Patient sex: M
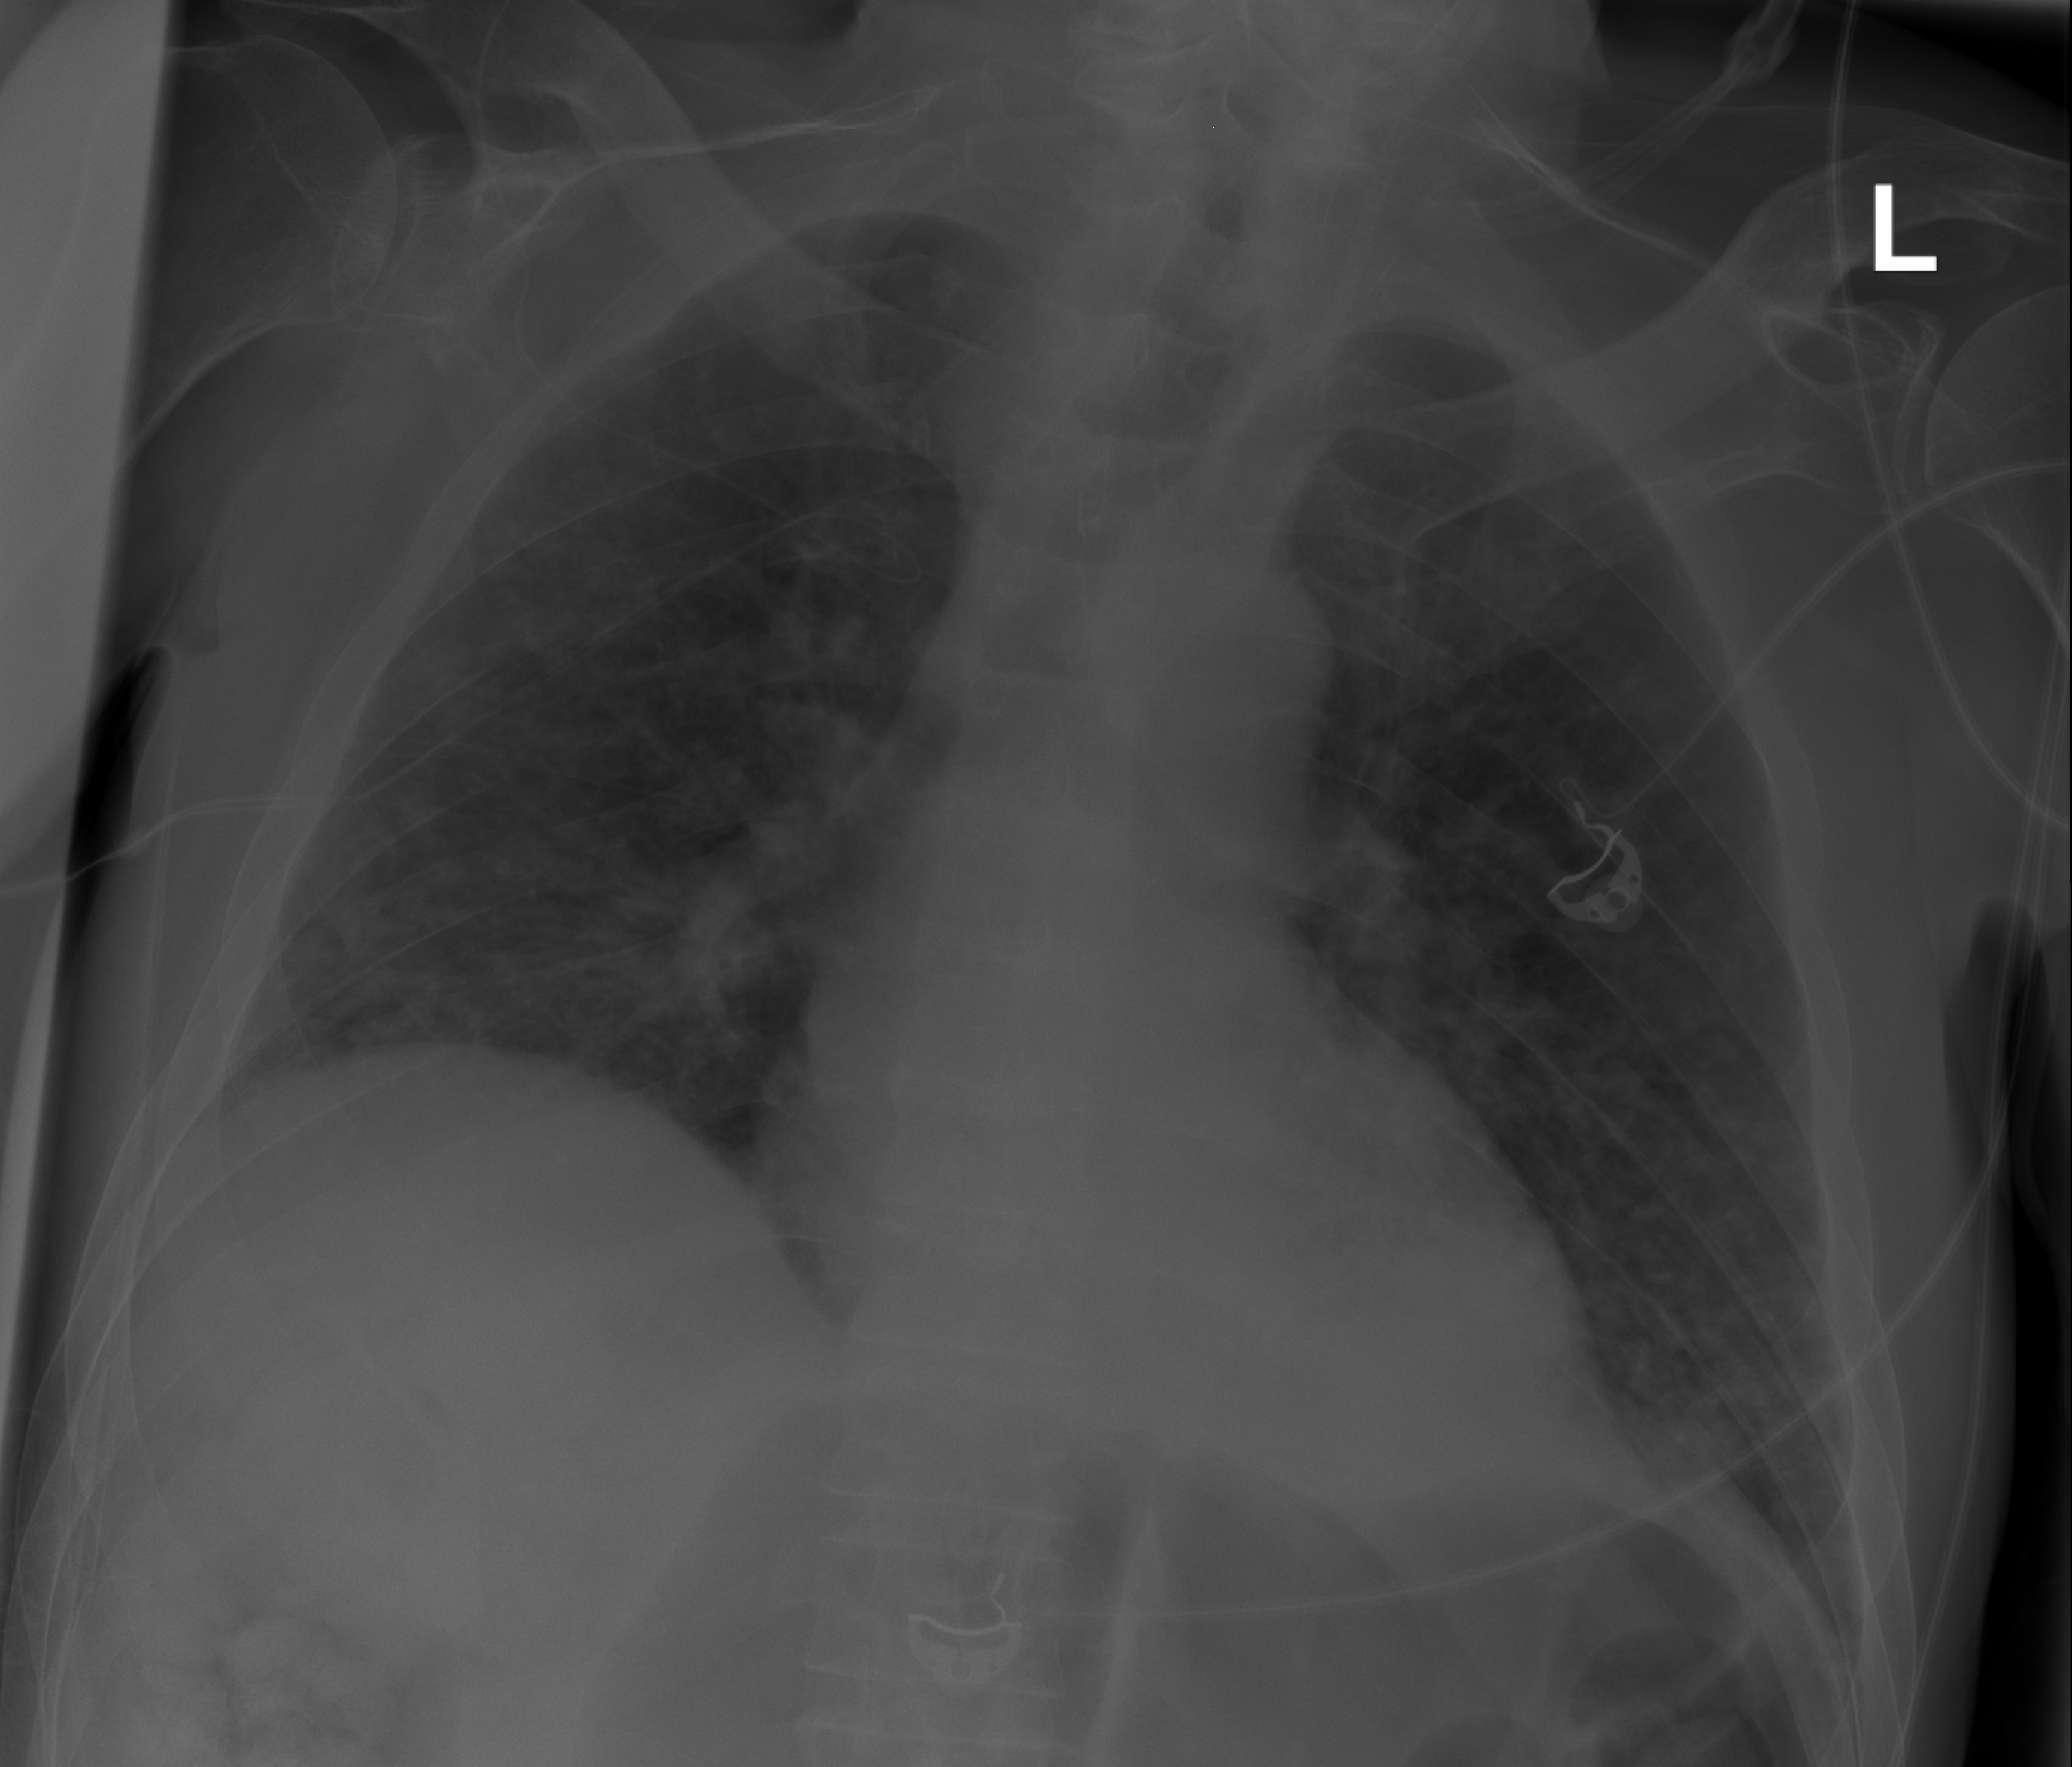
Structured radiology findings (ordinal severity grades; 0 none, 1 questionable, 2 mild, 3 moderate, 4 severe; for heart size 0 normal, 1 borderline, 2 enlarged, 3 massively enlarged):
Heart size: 0
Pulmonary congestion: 0
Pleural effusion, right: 0
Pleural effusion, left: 2
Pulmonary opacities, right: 2
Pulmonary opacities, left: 1
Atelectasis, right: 2
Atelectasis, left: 1